Field crop: maize
Growth stage: 2
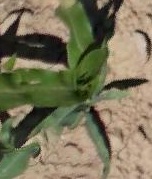
Species: maize